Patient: sex M, age 58
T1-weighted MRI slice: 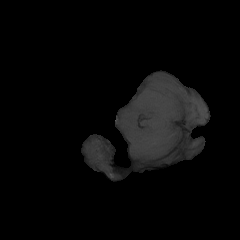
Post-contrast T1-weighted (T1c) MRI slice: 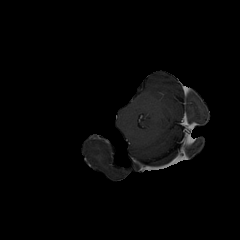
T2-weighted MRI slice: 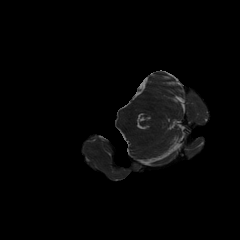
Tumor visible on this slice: no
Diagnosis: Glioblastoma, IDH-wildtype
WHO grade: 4